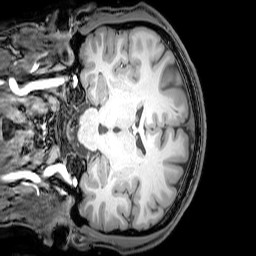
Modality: T1w
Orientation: coronal
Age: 20
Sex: male
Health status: healthy
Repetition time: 0.081 s
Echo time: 0.037 s